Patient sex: M
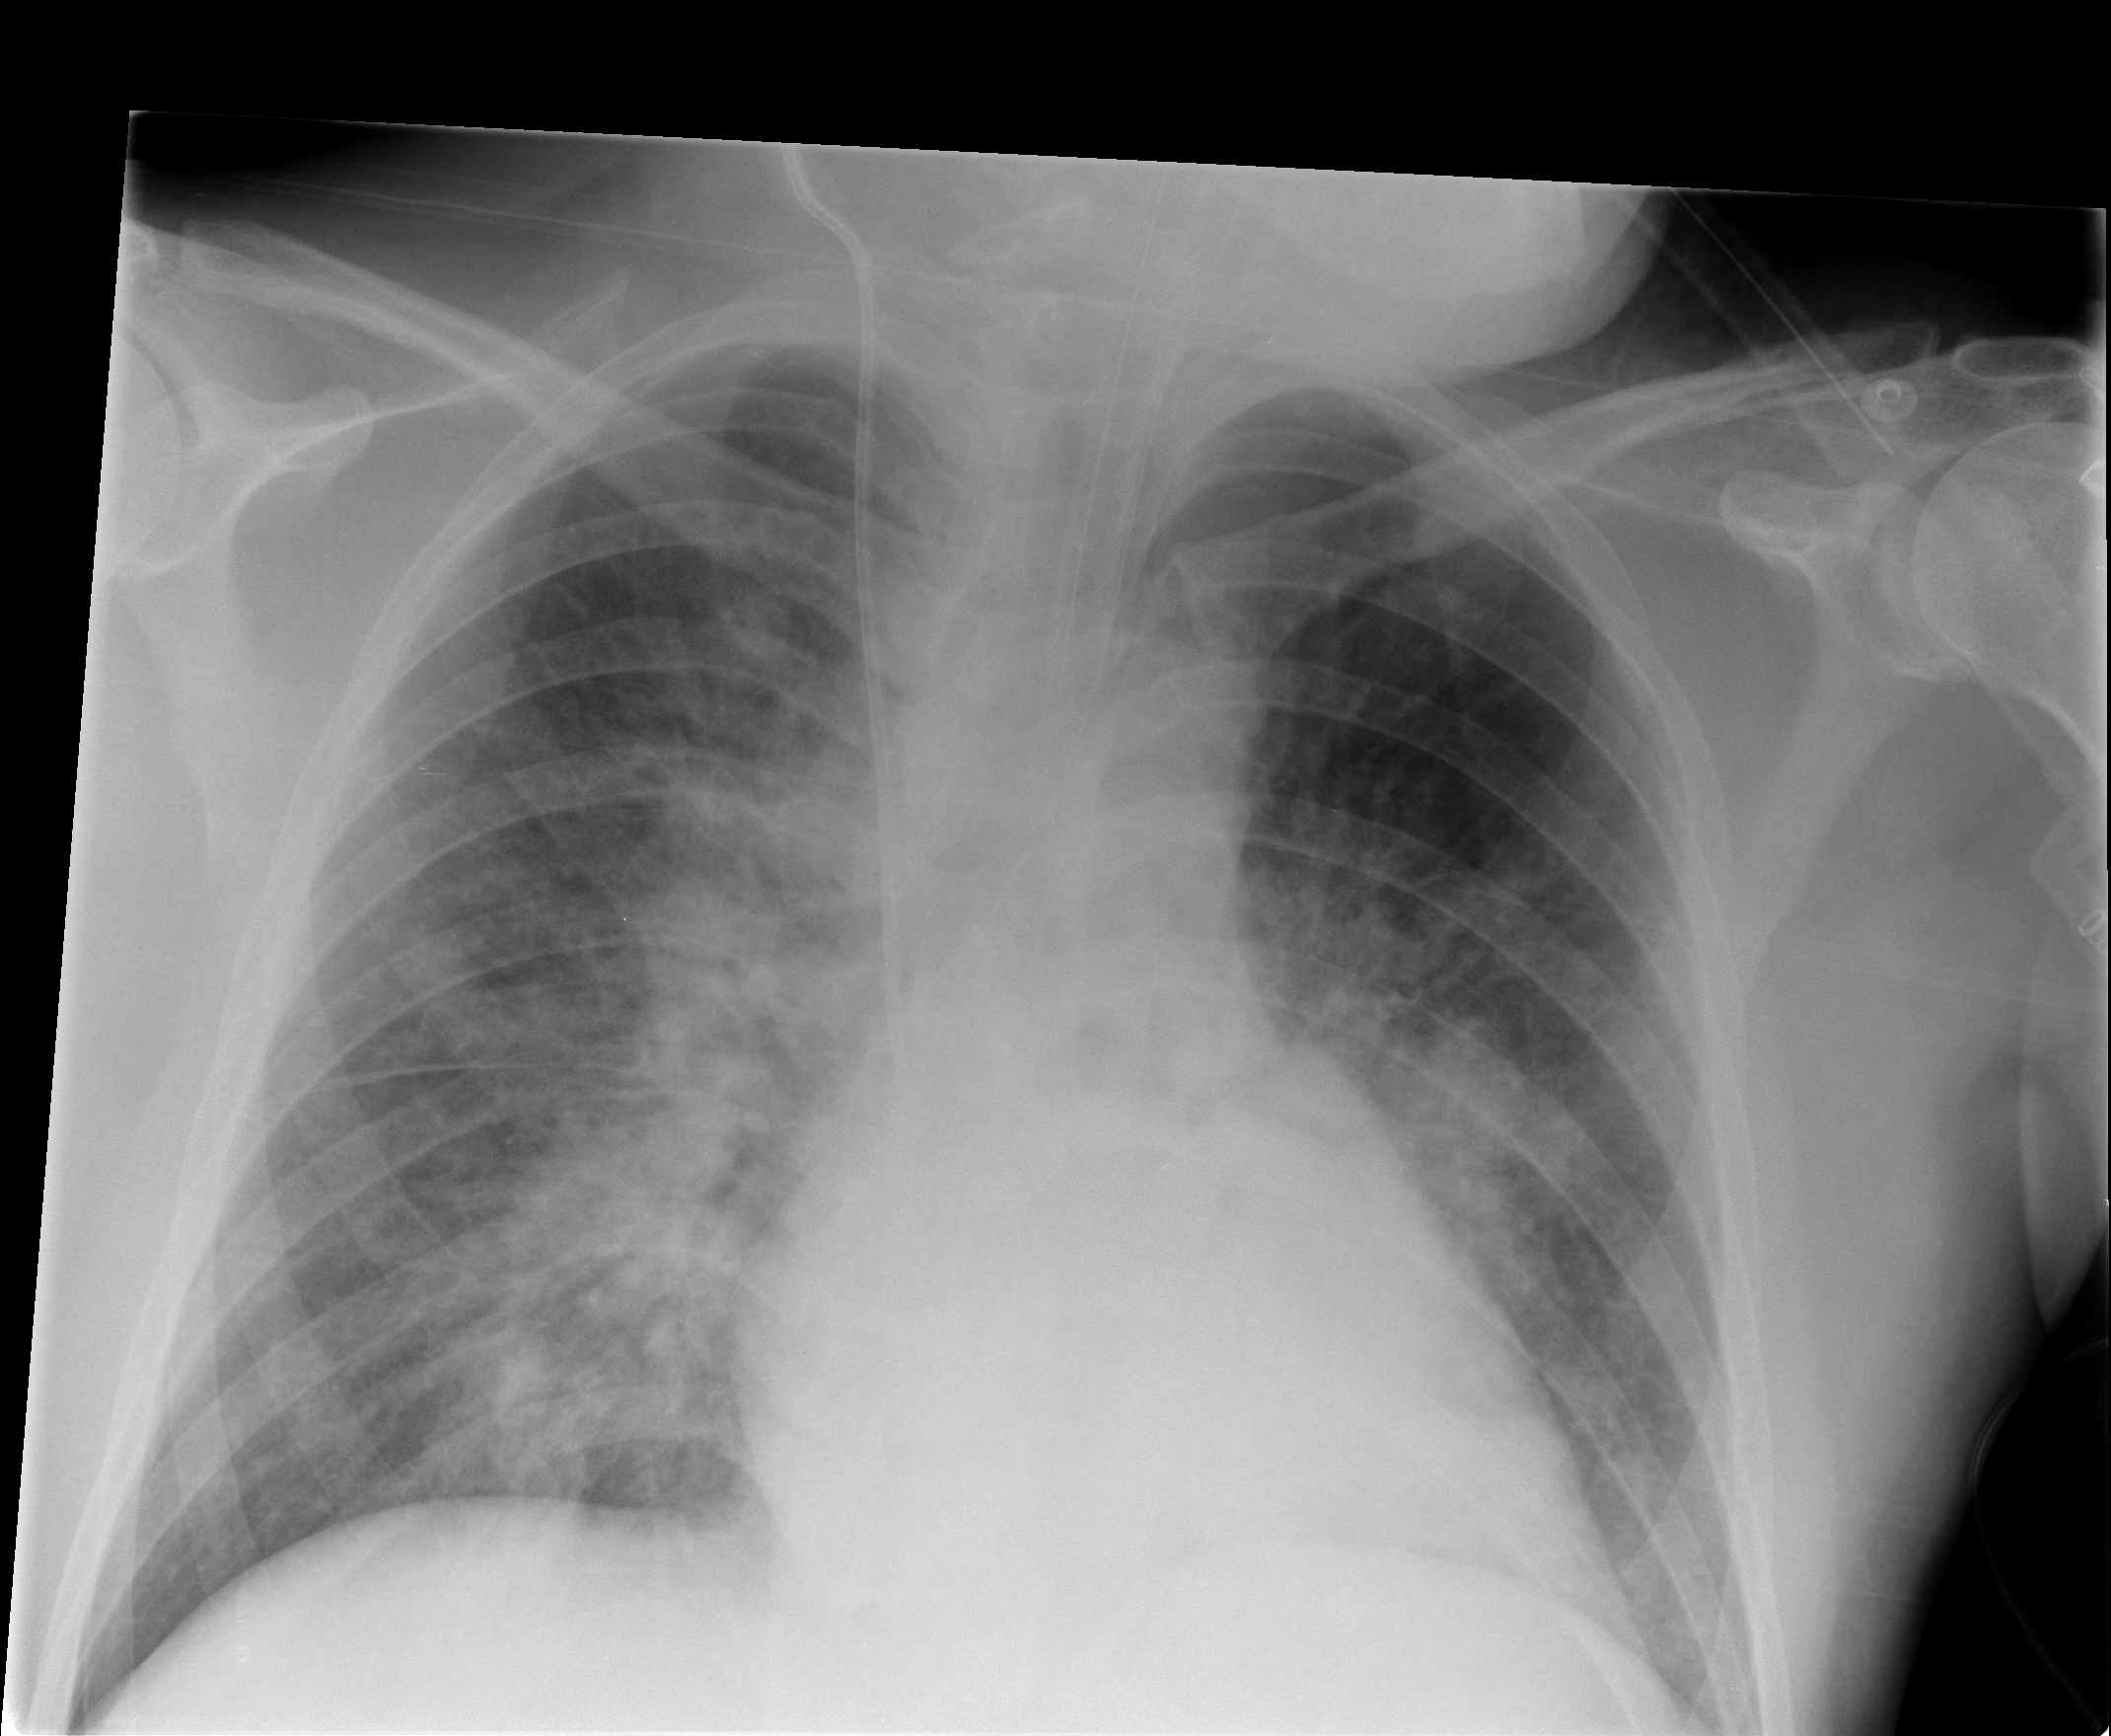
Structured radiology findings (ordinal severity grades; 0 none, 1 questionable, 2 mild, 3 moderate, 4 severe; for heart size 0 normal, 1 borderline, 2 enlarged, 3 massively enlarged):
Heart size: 0
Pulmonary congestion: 0
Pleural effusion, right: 0
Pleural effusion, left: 0
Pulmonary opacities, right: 3
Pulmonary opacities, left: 2
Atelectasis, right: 0
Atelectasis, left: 0